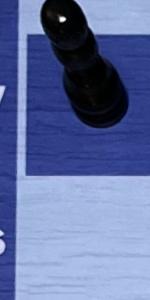
Label: Empty